Interaction volume radius: 5 \u00c5
Interaction volume height: 25 \u00c5
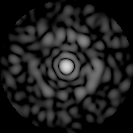
Disorder parameter: 0.8358